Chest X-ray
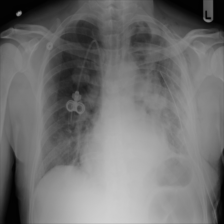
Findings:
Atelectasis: negative
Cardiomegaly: negative
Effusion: negative
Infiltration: negative
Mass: negative
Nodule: negative
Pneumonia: negative
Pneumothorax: negative
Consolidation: negative
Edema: negative
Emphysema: negative
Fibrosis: negative
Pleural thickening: negative
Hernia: negative